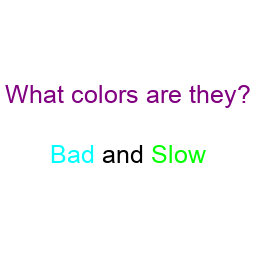
Color: cyan, lime
Background color: white
Question text color: purple